Aerial crown-view tile of a tropical tree (Barro Colorado Island, Panama), acquired 20250124:
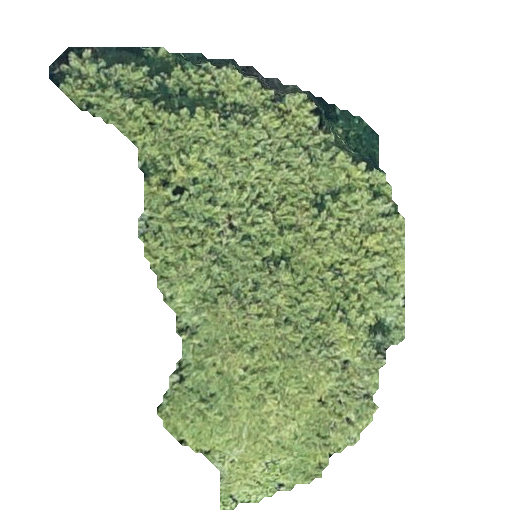
Species: Jacaranda copaia
GBIF accepted scientific name: Jacaranda copaia
Crown area: 143.252 m²